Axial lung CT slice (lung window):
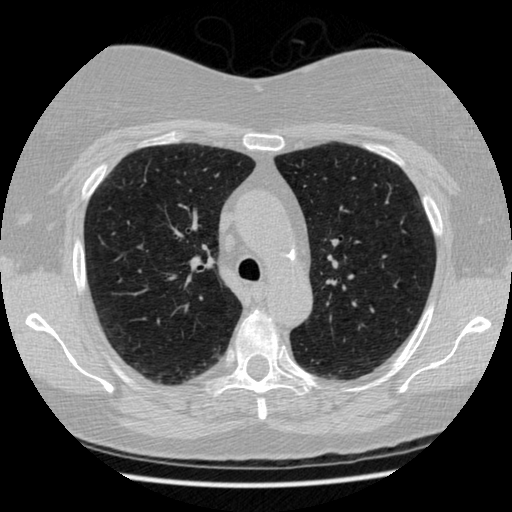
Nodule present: no